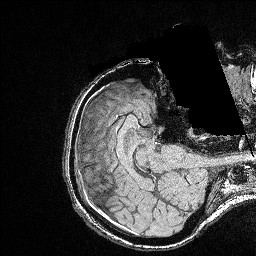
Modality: FLASH
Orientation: axial
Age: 24
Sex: female